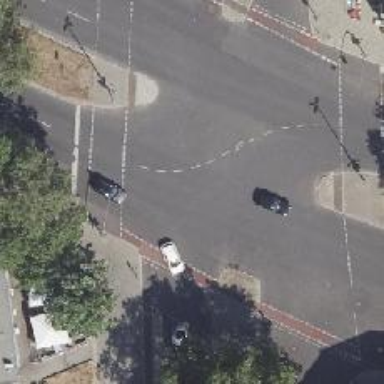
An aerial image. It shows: Secondary road with asphalt surface. There is cycle track on the right side of the road.